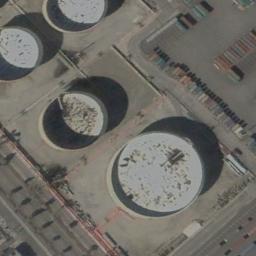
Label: storage_tank